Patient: sex M, age 66
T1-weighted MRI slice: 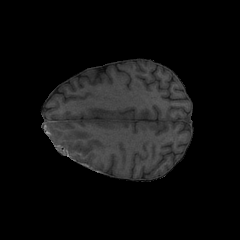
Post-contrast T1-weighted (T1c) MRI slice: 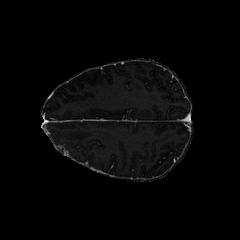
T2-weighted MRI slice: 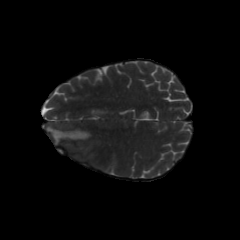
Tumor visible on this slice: yes
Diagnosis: Glioblastoma, IDH-wildtype
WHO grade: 4